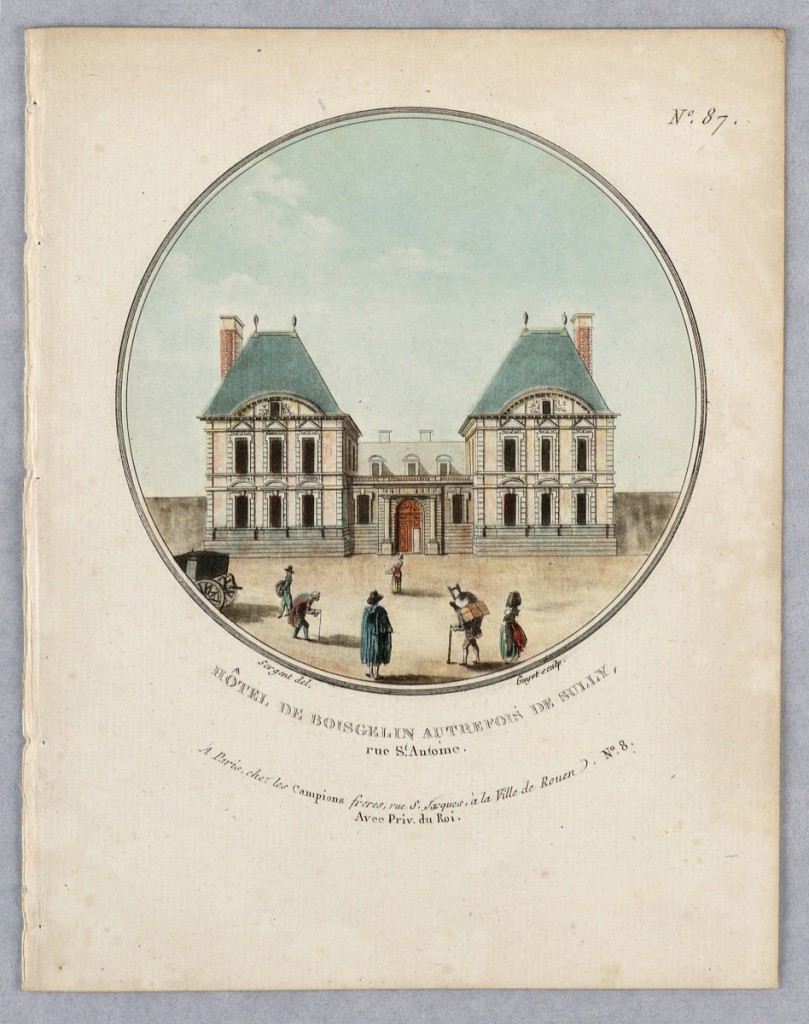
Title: Hôtel de Boisgelin, Plate 87 from "Vues Pittoresques des Principaux Édifices de Paris"
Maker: Les Campion Frères, Paris, France
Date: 1792
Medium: Engraving and brush and watercolors on paper
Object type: Print
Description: Large house; the entrance in the center between two large wings. Title, artists' and publisher's names below.